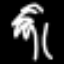
Label: palm tree